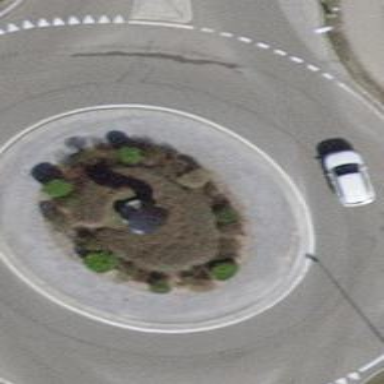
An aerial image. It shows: Tertiary road with asphalt surface leading to roundabout.